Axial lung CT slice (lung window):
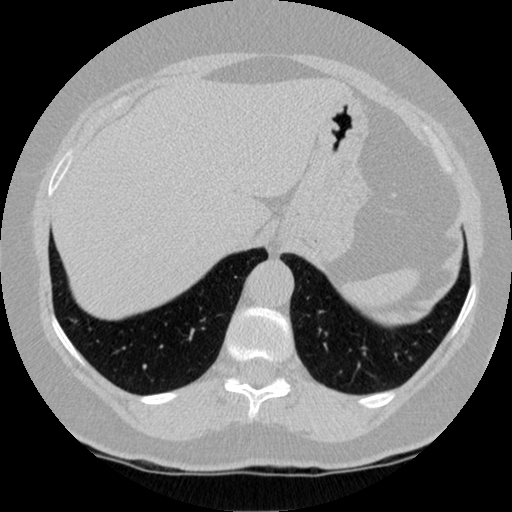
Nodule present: no